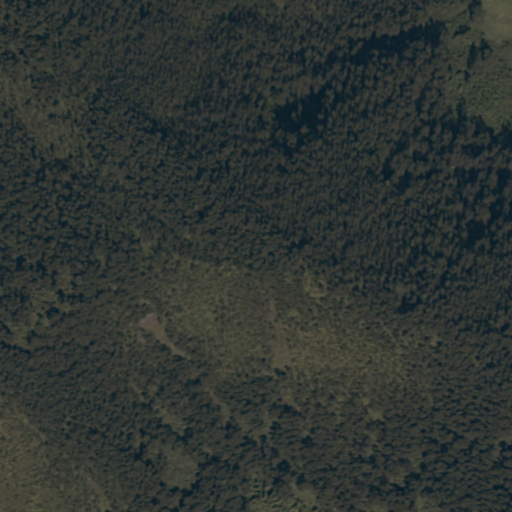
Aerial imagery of ridge(s) in Hawaii named Ipu‘u Ridge containing only unknown